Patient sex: M
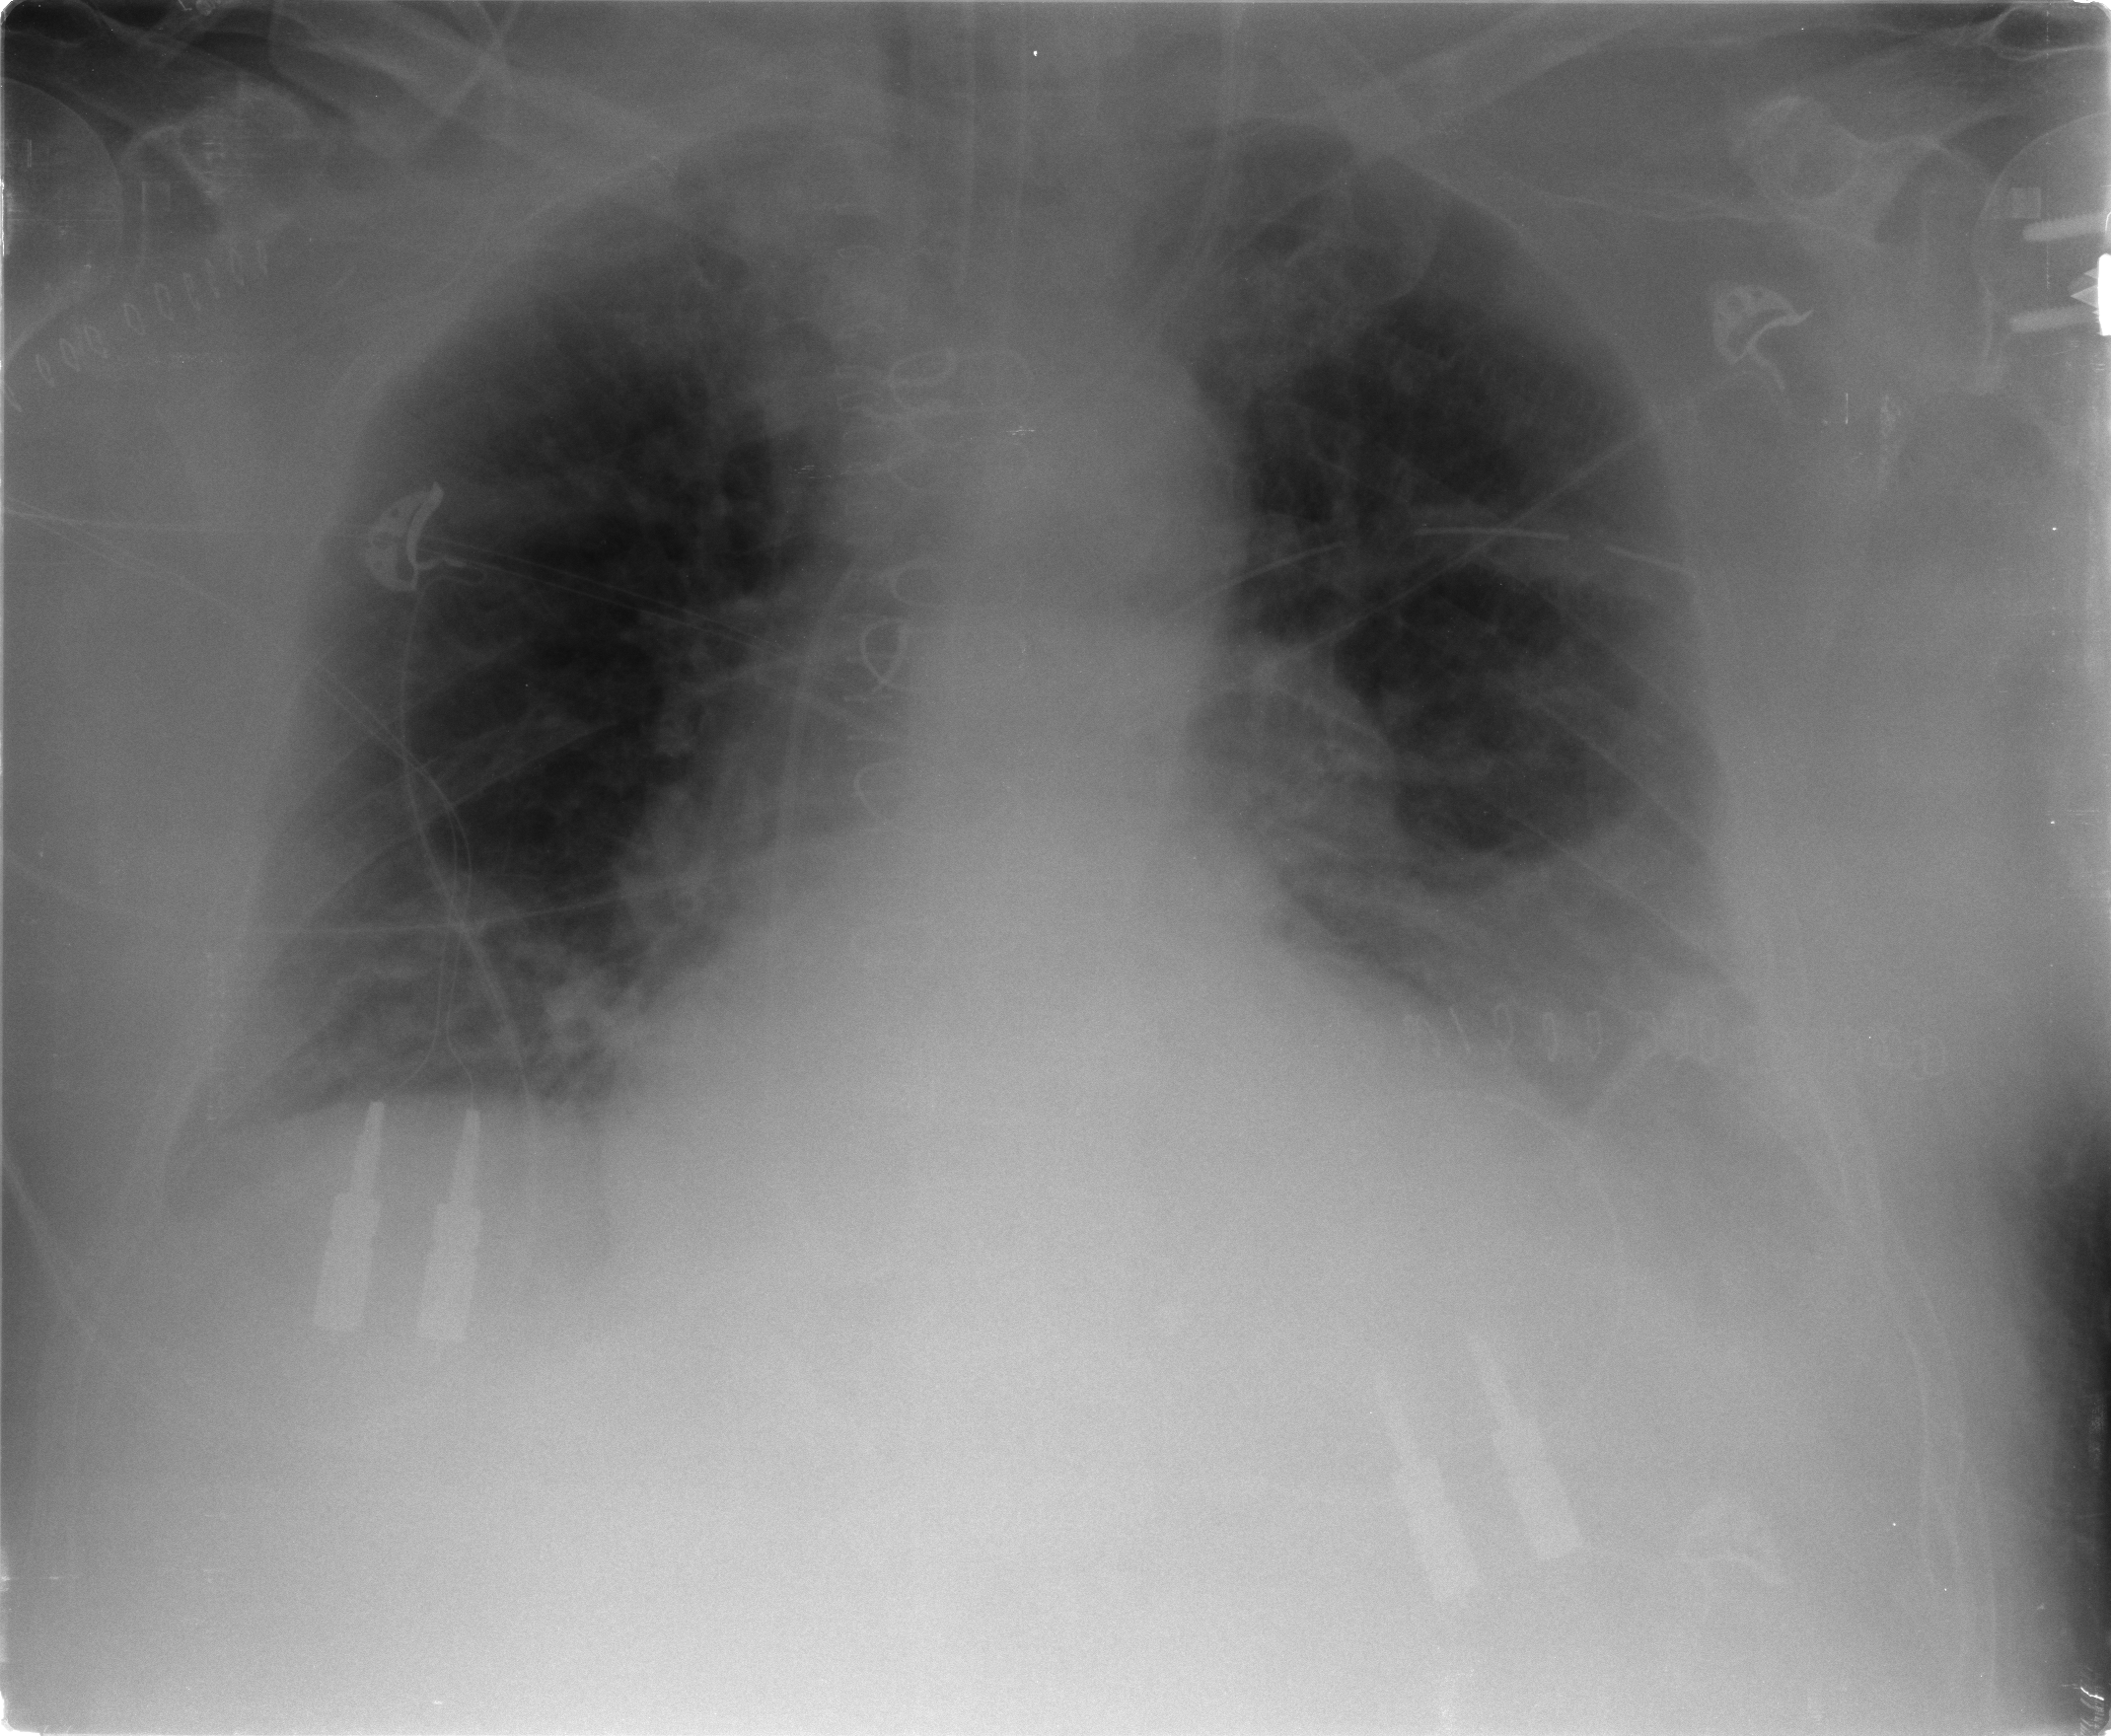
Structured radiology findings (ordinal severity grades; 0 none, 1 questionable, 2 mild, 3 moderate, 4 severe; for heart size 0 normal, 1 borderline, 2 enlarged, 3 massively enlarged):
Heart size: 2
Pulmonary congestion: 3
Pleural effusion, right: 2
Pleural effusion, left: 2
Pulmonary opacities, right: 0
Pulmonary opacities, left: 0
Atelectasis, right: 2
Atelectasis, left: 3